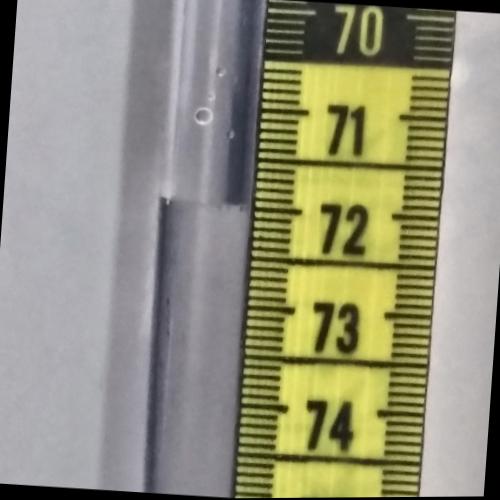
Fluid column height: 72.0 cm